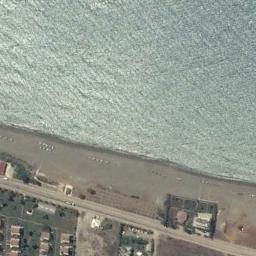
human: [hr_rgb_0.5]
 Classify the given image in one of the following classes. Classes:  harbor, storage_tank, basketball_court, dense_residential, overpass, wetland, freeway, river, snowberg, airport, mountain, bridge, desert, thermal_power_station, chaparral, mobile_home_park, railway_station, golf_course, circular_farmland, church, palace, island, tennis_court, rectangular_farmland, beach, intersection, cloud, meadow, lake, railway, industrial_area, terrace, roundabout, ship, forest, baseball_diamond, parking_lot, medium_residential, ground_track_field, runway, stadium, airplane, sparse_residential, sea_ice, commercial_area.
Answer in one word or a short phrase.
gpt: beach